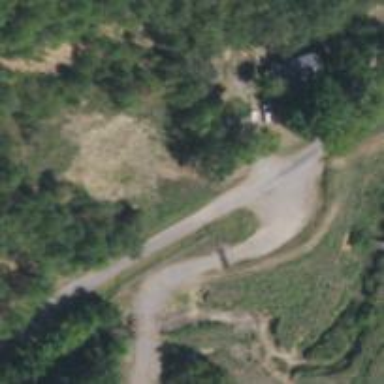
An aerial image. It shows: Unclassified road.